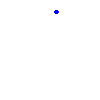
Particle: proton